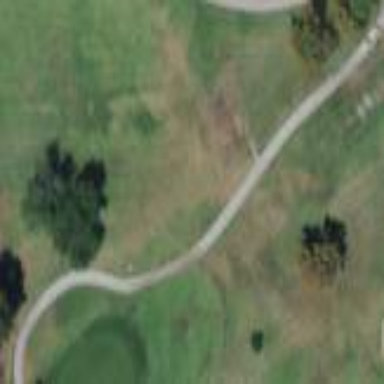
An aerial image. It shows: Area with grass used as rough in golf course.